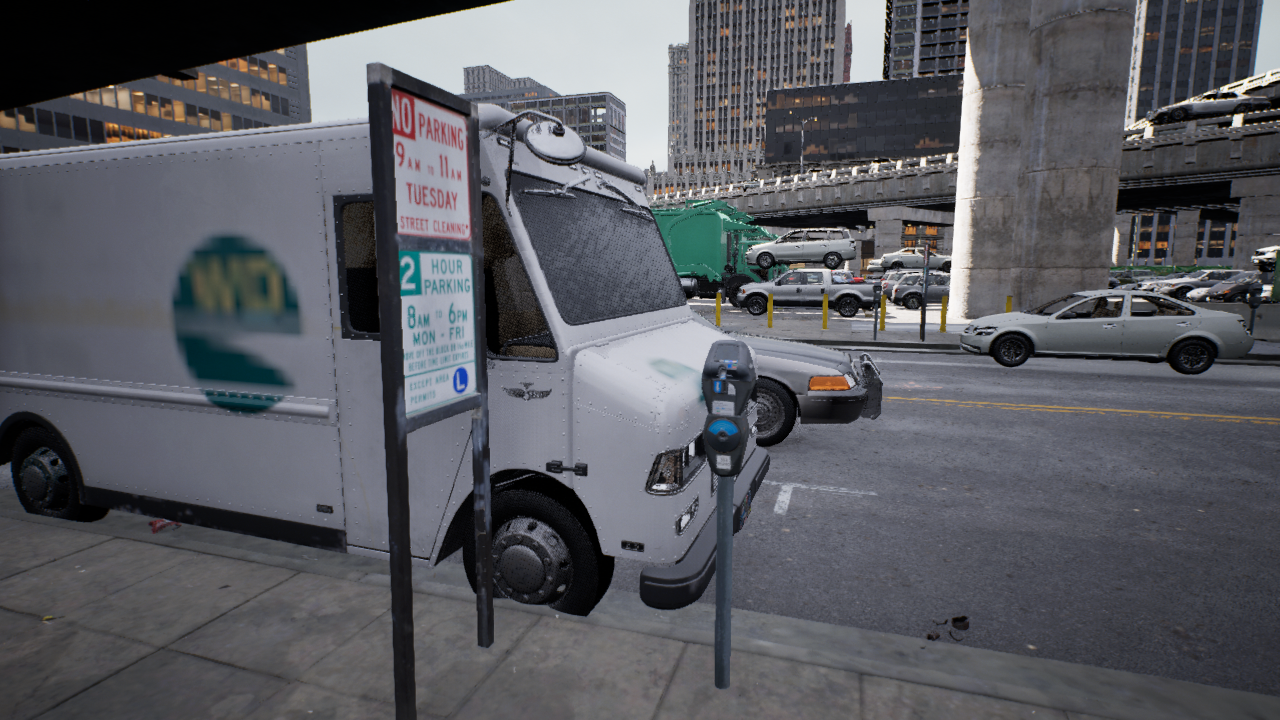
Venue: downtown
Lighting: clear day
Vehicle rig: sedan